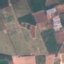
Land use / land cover class: PermanentCrop